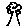
Label: tree